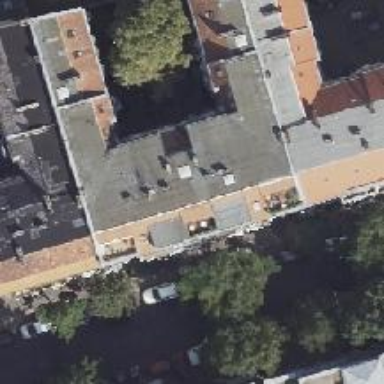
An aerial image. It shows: Kindergarten.